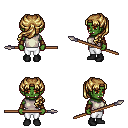
a pixel art fantasy rpg character, female body template, orc, green skin, white sleeveless shirt, white pants, blonde princess hairstyle, leather bracers, black shoes, spear, four views (front, back, left, right), 2x2 character sprite sheet, small pixel art, hard edges, no anti-aliasing